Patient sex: M
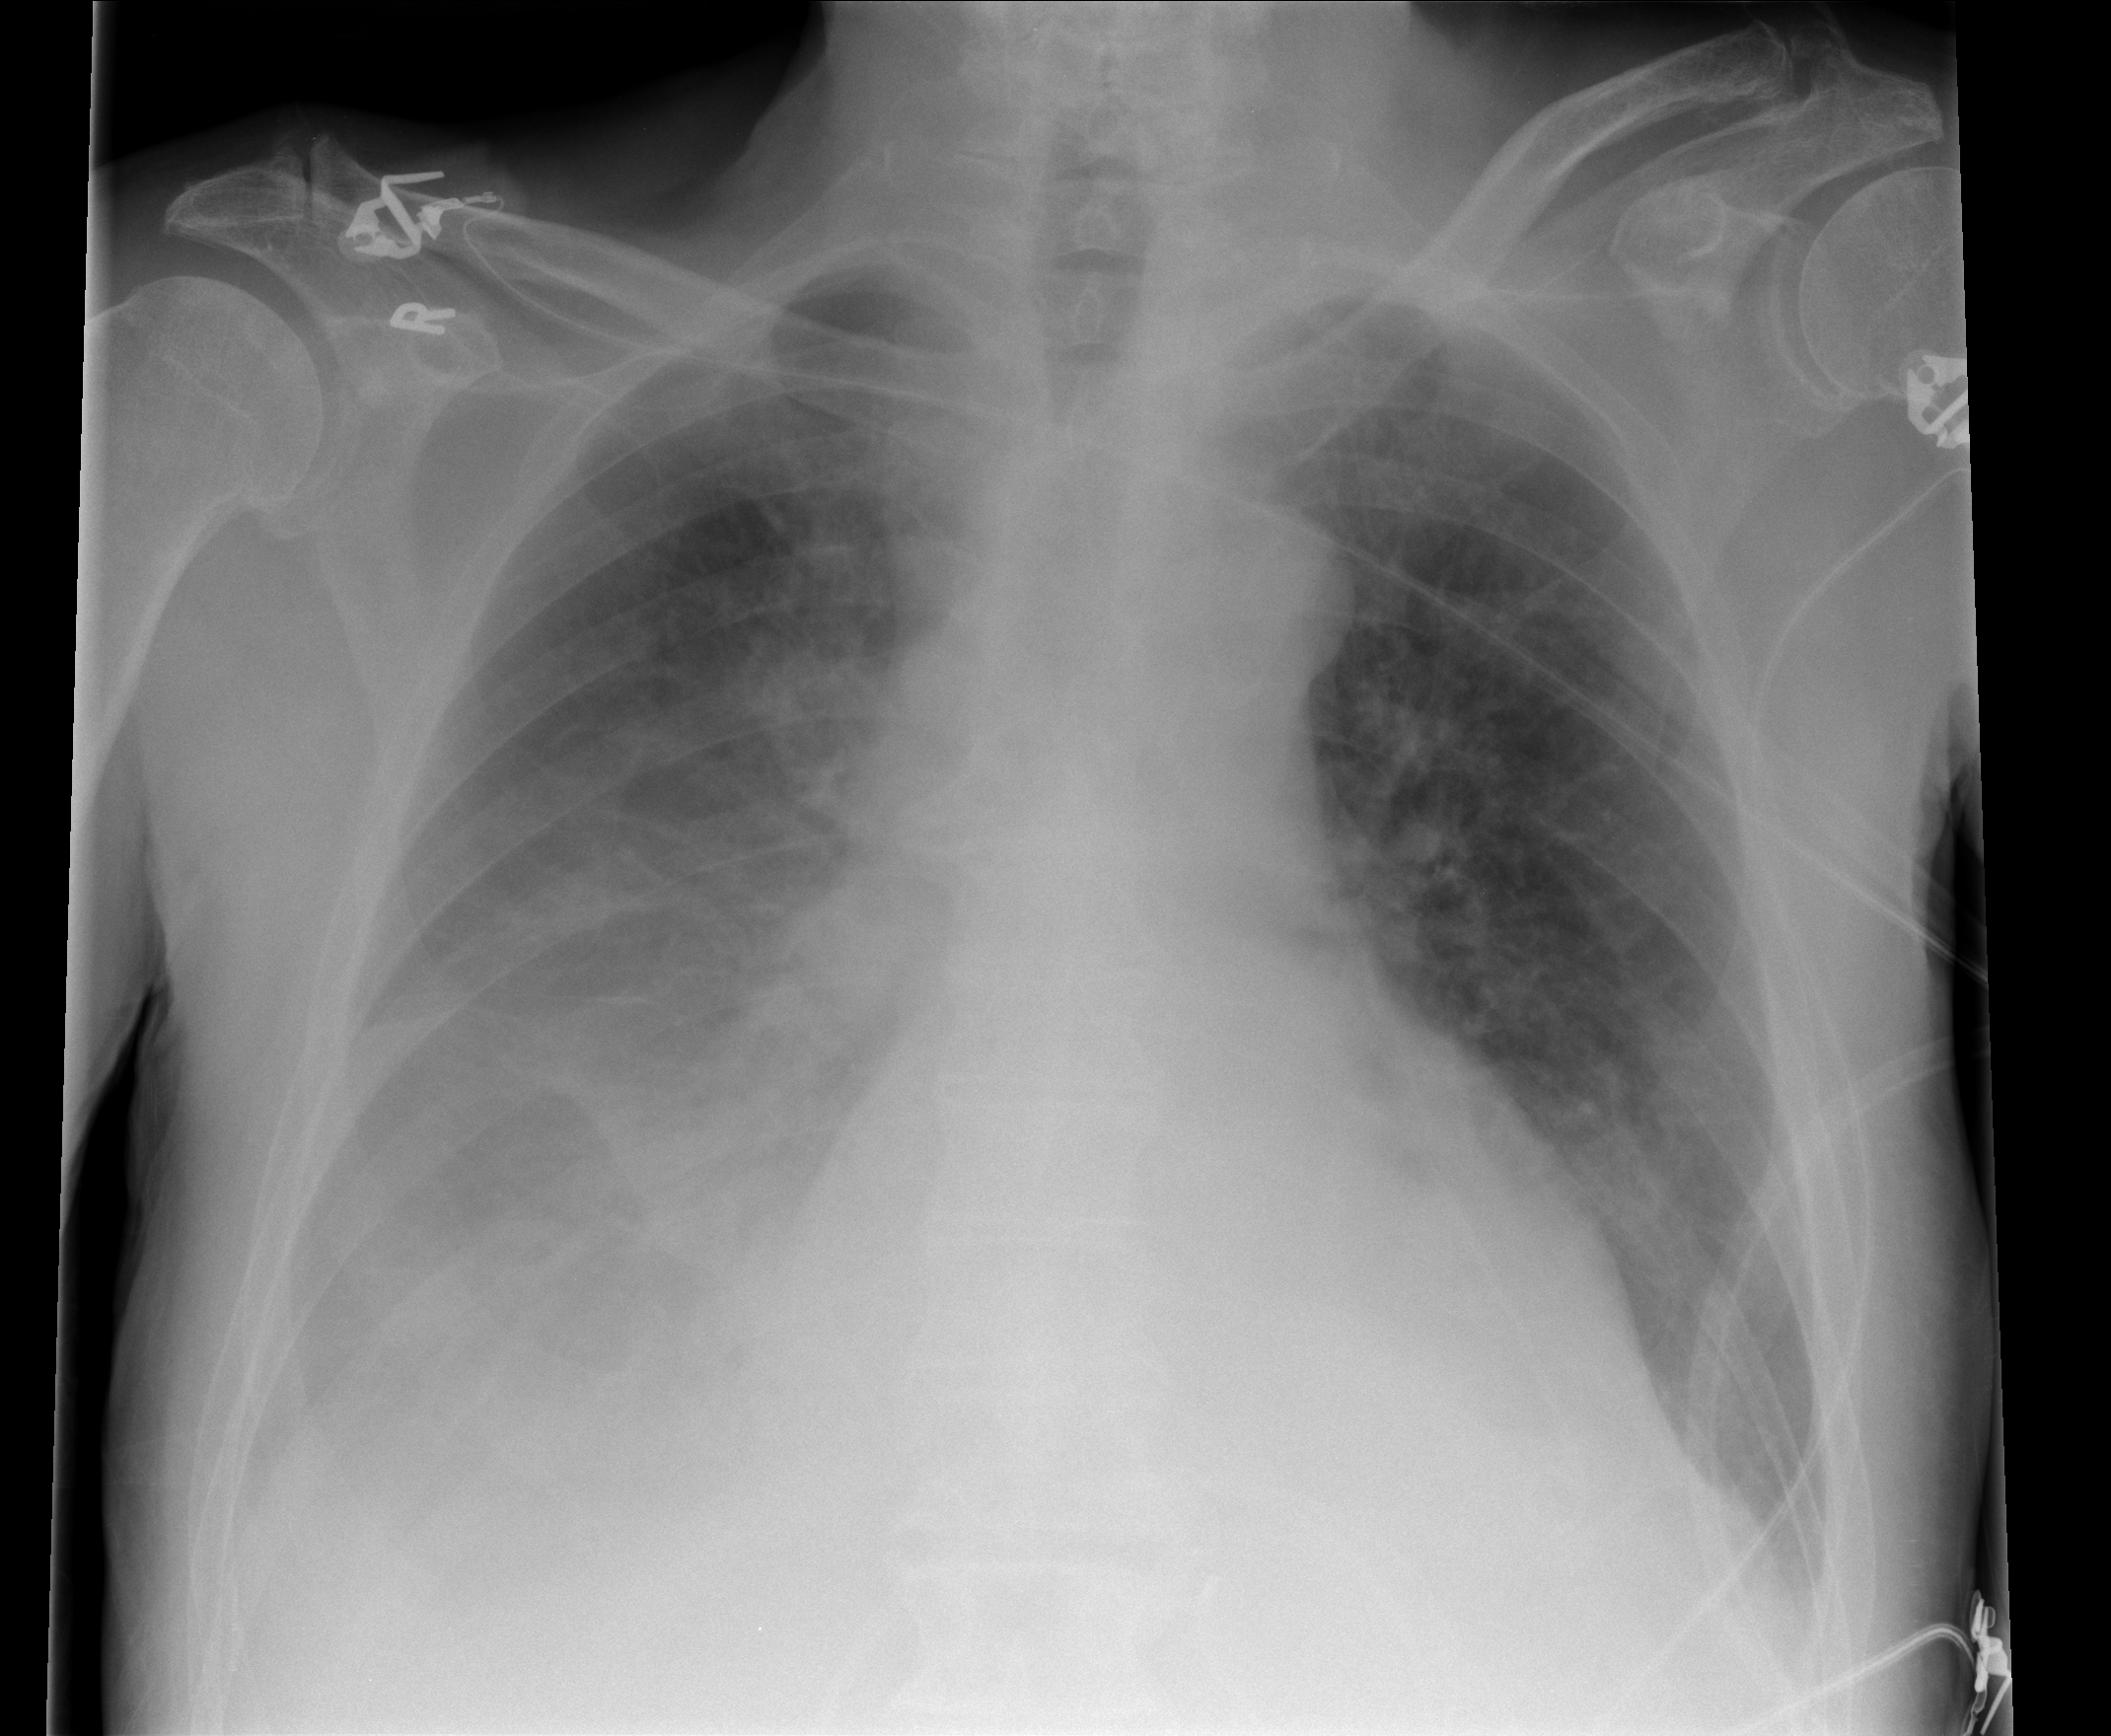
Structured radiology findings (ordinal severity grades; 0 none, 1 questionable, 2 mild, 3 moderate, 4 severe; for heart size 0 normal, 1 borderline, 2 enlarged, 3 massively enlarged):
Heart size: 2
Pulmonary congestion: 2
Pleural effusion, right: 3
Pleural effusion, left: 1
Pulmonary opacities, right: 0
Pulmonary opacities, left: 0
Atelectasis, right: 3
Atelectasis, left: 2